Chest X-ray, PA view. Patient: 75 years old, sex F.
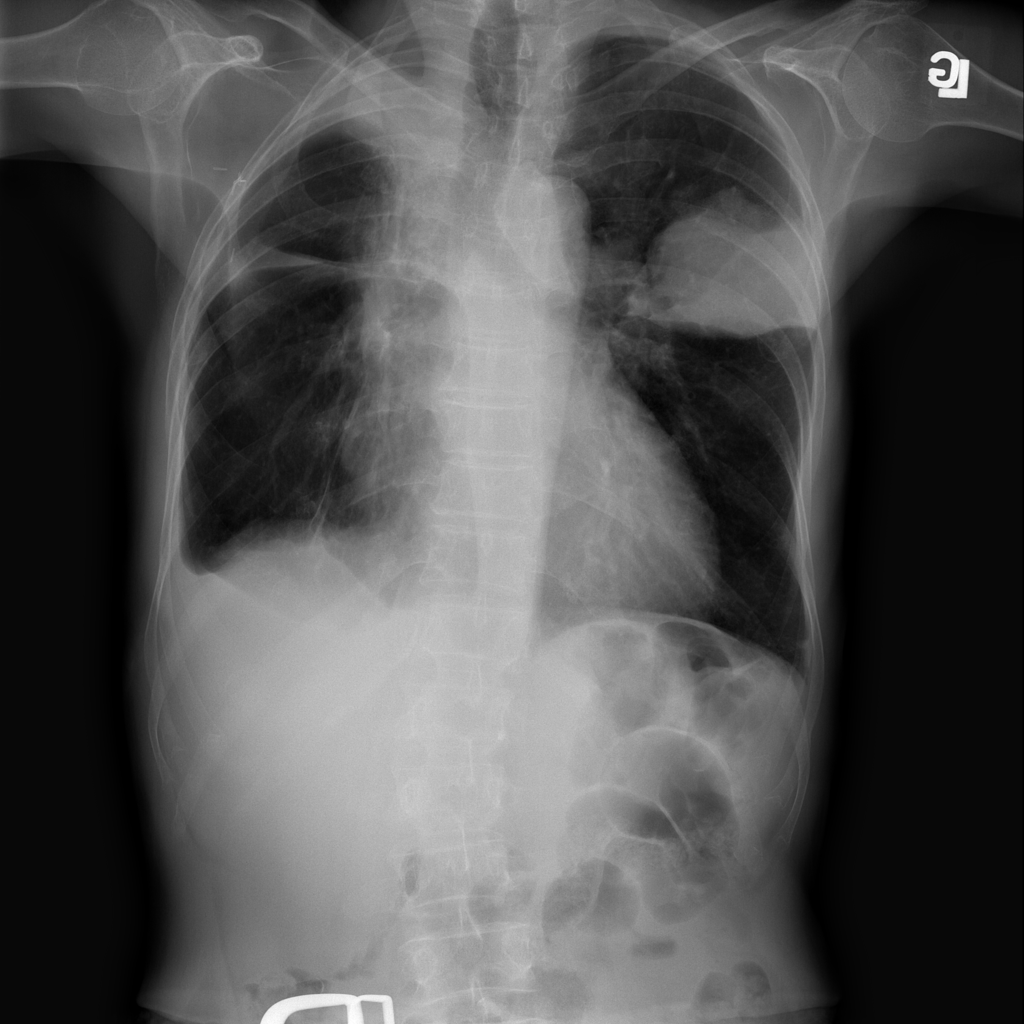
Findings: Effusion, Mass, Pleural_Thickening